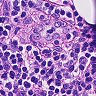
Metastatic tissue present: no